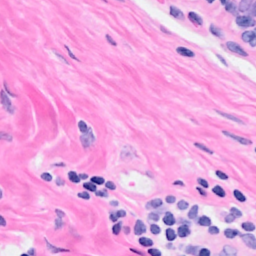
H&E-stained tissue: Breast